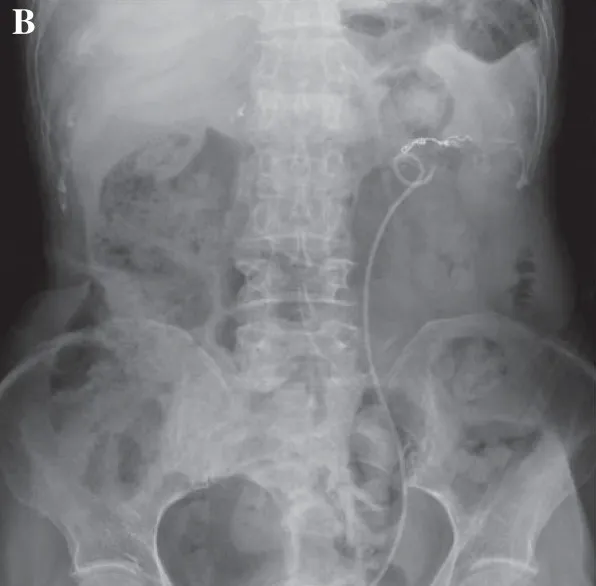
Abdominal radiography revealed a well-positioned double-J stent (B).
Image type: radiology (x_ray)